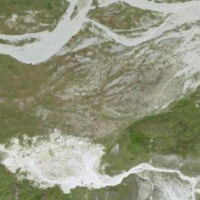
EUNIS habitat code: 31
Species observed at this site:
Viola calcarata